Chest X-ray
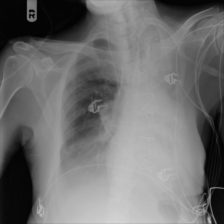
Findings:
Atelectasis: positive
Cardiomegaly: negative
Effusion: positive
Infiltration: negative
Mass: negative
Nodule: negative
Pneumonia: negative
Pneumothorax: negative
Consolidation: positive
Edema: negative
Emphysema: negative
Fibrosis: negative
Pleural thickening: negative
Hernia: negative